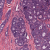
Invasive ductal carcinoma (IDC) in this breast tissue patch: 1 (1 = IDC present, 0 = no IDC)